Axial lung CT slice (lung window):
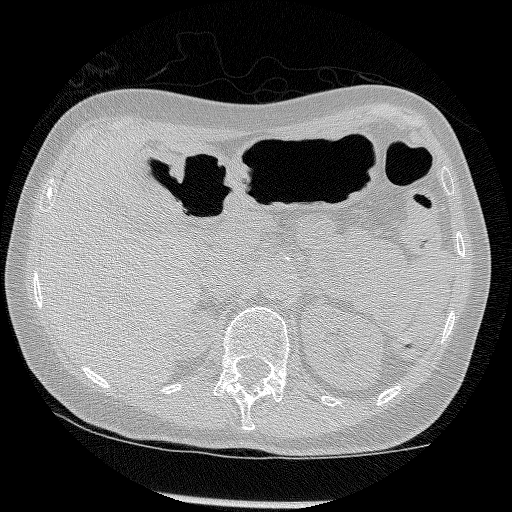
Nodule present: no